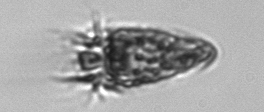
Label: Strombidium_tintinnodes